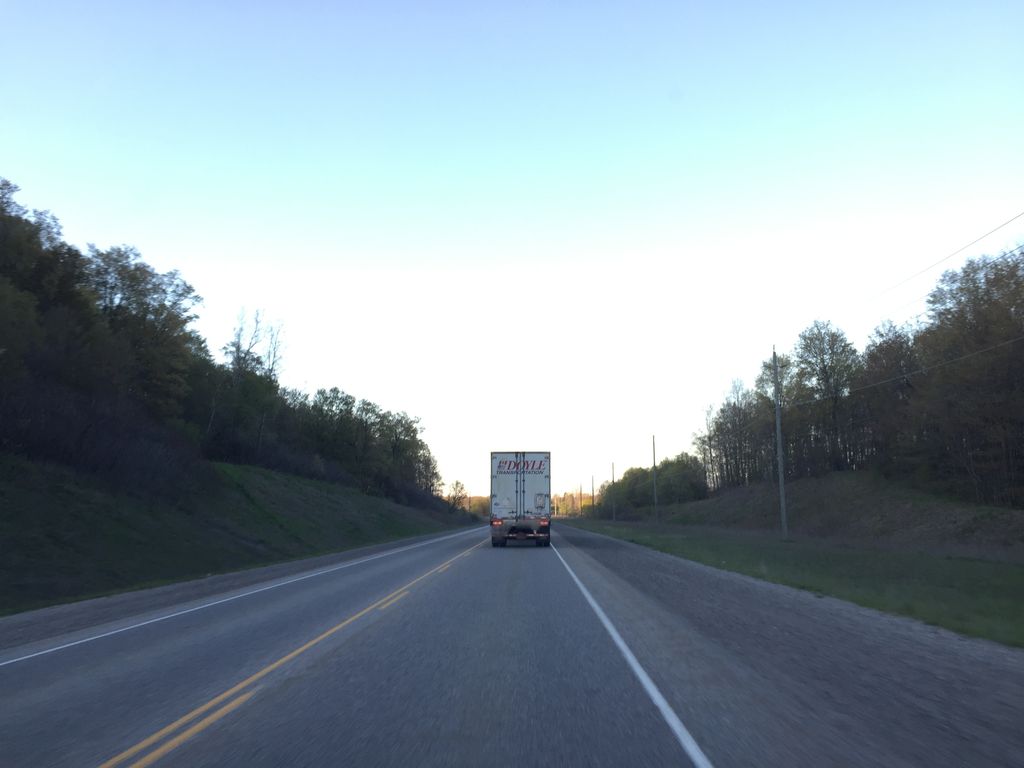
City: kitchener-waterloo